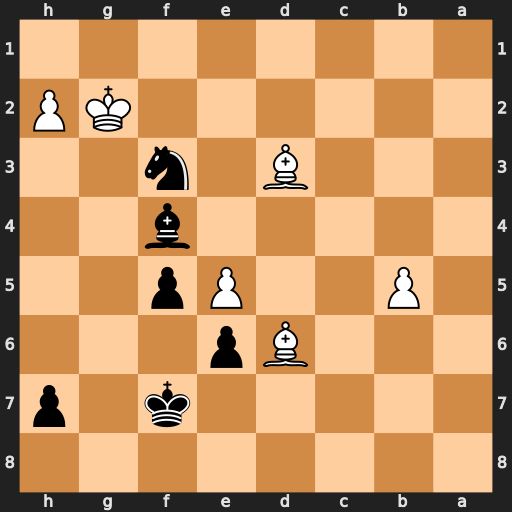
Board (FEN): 8/5k1p/3Bp3/1P2Pp2/5b2/3B1n2/6KP/8
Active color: b
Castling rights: -
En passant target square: -
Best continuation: Ne1+ Kf1 Nxd3